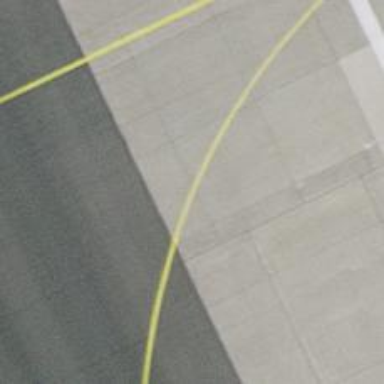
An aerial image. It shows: View of taxiway at the airport.